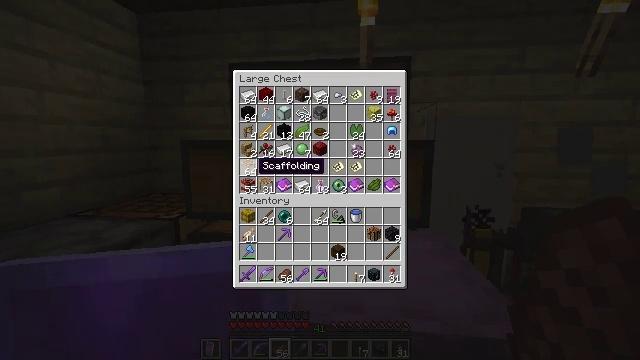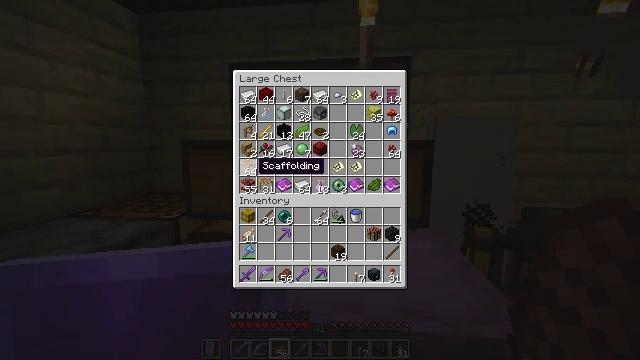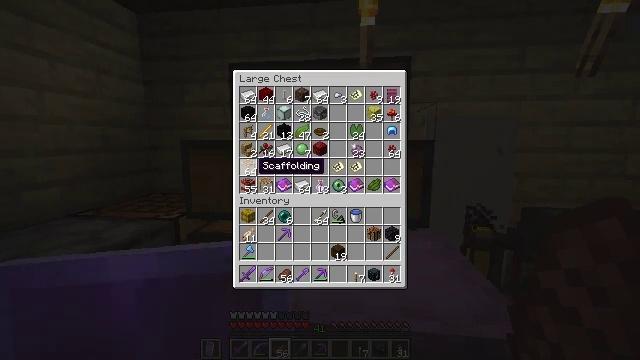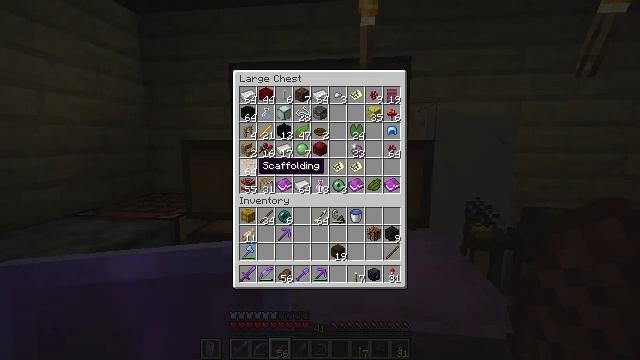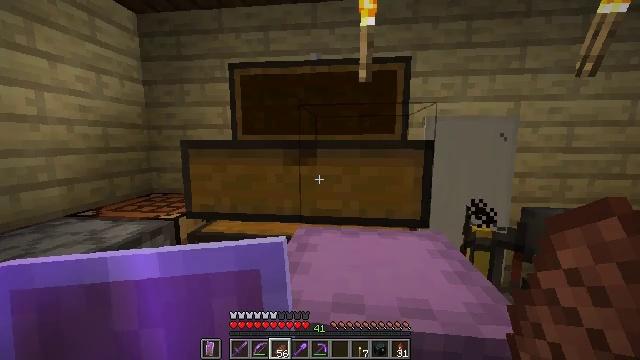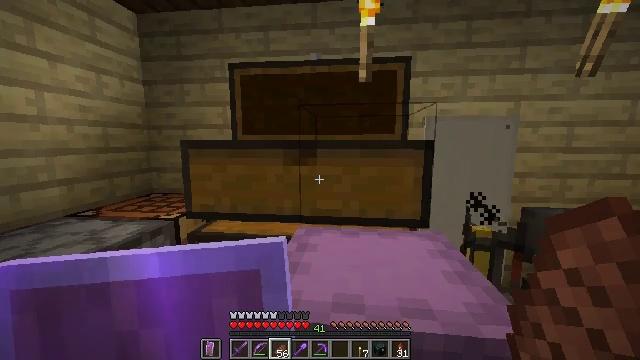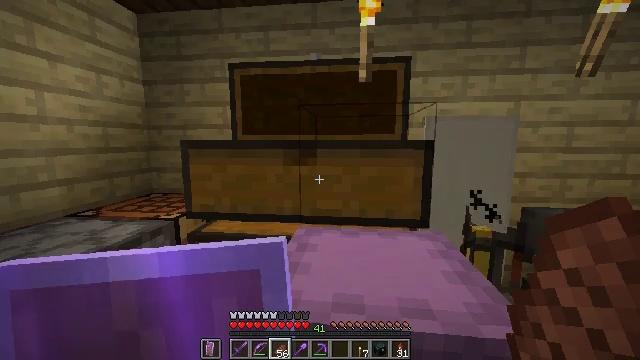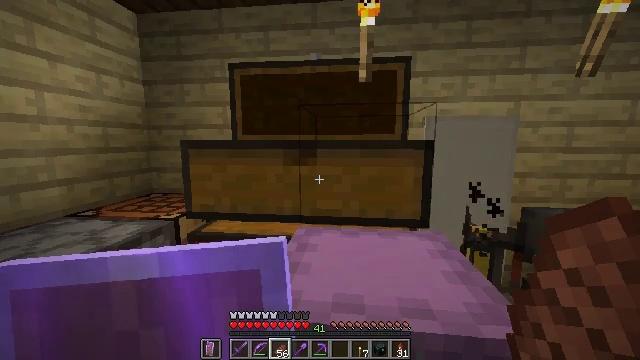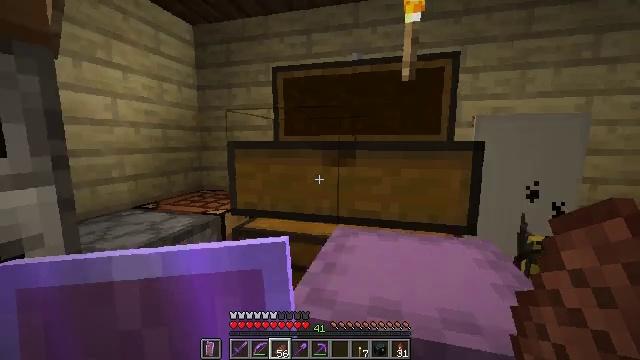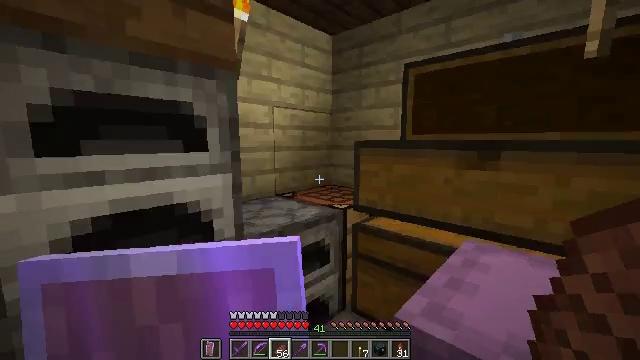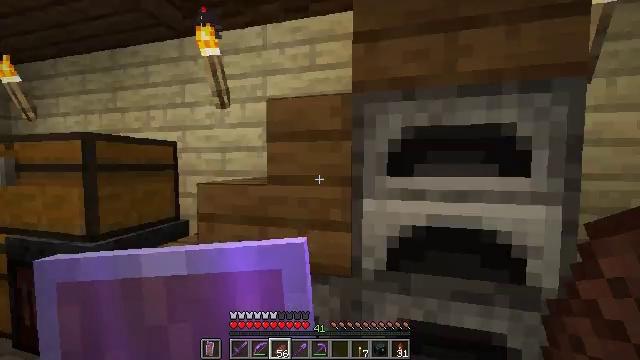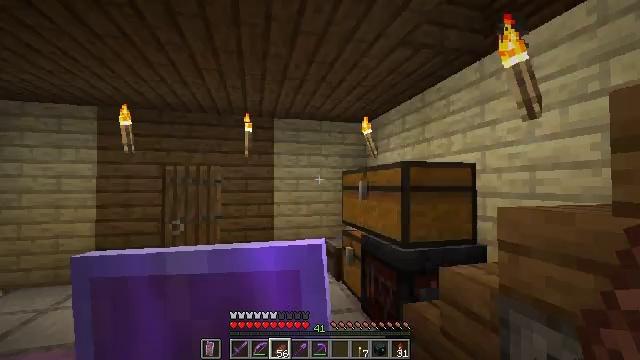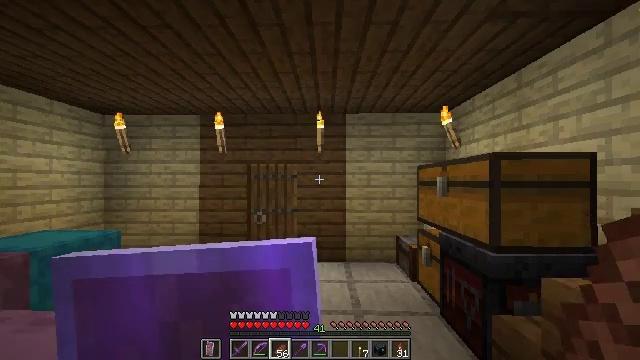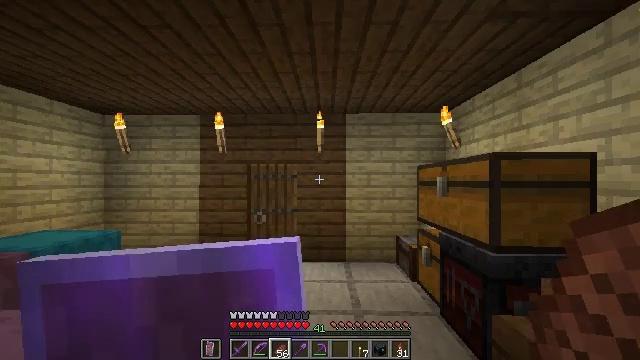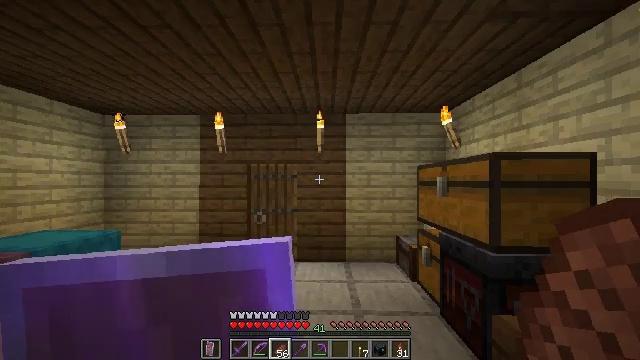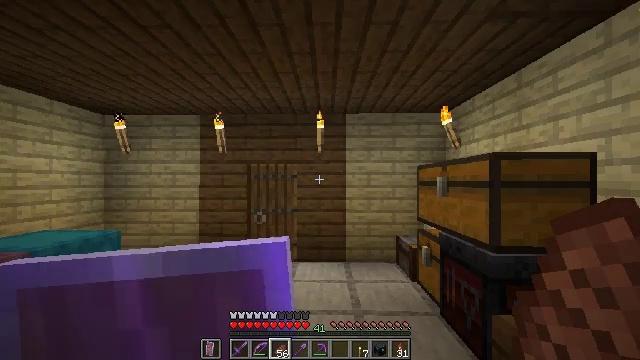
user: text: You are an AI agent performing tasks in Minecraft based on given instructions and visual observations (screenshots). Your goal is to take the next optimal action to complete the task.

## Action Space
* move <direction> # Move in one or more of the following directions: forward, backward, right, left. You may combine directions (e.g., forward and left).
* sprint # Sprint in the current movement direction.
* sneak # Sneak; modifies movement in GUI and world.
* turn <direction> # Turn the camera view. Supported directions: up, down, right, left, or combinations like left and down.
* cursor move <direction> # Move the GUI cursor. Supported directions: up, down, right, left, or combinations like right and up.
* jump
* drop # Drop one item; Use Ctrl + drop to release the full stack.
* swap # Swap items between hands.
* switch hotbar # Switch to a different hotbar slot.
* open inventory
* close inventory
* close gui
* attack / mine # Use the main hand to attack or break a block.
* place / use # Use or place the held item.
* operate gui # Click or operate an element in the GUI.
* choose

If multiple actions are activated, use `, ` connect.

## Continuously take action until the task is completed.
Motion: motion action
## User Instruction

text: Take bamboo and string to craft scaffolding.
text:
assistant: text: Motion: no_op
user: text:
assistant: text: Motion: no_op
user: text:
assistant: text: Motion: no_op
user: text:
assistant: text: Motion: no_op
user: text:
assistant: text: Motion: no_op
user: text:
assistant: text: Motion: no_op
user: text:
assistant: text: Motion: no_op
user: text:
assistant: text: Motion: turn left
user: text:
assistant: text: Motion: turn left
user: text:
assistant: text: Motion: turn left and up
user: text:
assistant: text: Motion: turn left and up
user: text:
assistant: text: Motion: turn left and down
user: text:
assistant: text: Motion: no_op
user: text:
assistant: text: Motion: no_op
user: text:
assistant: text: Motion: no_op
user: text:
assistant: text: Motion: no_op
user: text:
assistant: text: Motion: no_op
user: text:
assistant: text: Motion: no_op
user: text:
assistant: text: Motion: no_op
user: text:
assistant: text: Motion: no_op
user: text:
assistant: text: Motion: no_op
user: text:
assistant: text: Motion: no_op
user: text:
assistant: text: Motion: no_op
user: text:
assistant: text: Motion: no_op
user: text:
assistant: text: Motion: no_op
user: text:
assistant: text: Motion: no_op
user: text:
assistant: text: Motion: no_op
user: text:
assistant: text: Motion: no_op
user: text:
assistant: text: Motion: turn right
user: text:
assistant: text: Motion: turn right and down